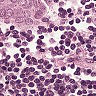
Metastatic tissue present: yes